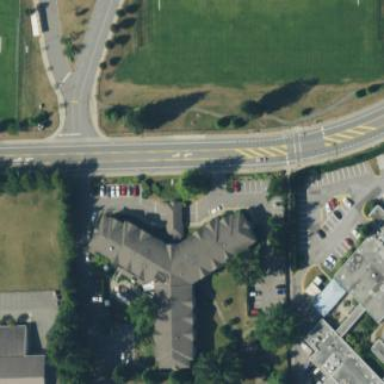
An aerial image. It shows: Nursing home located in apartment building.